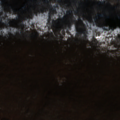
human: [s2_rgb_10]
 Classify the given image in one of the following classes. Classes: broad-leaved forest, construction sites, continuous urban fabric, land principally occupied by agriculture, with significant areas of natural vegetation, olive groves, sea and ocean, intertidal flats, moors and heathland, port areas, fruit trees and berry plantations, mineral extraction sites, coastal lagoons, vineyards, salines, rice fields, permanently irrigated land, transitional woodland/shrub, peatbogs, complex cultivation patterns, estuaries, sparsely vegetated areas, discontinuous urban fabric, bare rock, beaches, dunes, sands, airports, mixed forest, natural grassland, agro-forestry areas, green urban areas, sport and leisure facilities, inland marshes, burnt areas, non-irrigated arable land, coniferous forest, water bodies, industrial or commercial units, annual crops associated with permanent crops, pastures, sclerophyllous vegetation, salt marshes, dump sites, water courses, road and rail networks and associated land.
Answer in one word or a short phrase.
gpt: land principally occupied by agriculture, with significant areas of natural vegetation, broad-leaved forest, natural grassland, transitional woodland/shrub